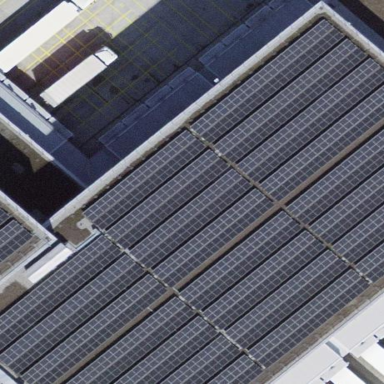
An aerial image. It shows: Solar power generator.